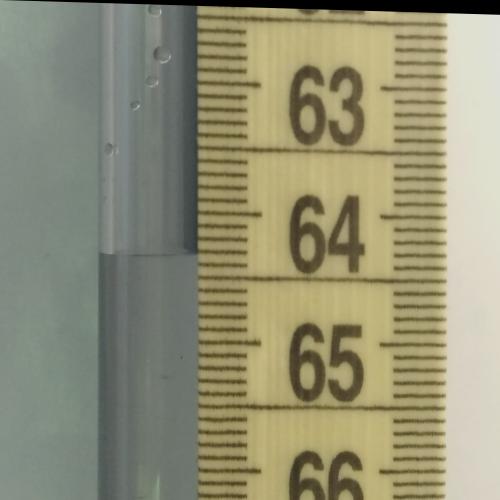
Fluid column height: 64.3 cm